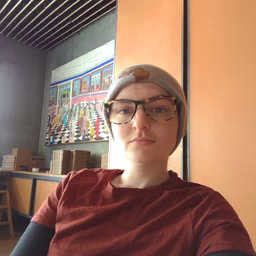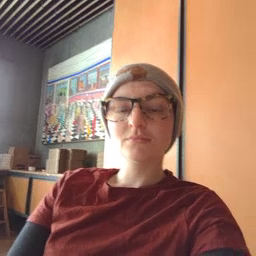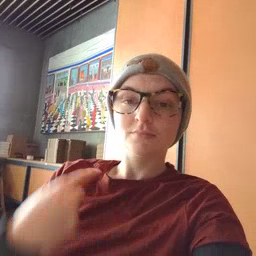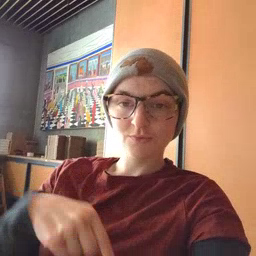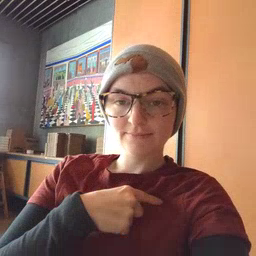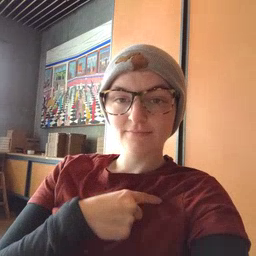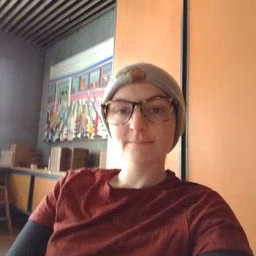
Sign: weus